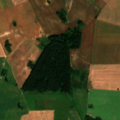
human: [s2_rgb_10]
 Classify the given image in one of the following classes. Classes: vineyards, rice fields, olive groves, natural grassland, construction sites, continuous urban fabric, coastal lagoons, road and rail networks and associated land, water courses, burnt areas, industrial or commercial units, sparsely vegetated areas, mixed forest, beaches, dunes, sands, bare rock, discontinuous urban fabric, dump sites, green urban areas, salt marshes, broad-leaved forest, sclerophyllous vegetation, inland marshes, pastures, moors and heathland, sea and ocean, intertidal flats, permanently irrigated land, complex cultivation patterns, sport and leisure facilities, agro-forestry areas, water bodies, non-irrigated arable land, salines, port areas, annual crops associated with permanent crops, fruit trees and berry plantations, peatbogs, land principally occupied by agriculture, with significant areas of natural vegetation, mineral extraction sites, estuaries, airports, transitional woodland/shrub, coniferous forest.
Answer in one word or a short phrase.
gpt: non-irrigated arable land, pastures, mixed forest